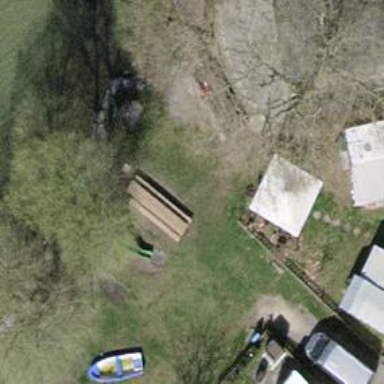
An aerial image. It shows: Playground area for leisure activities on the land.